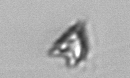
Label: Pyramimonas_longicauda